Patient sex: F
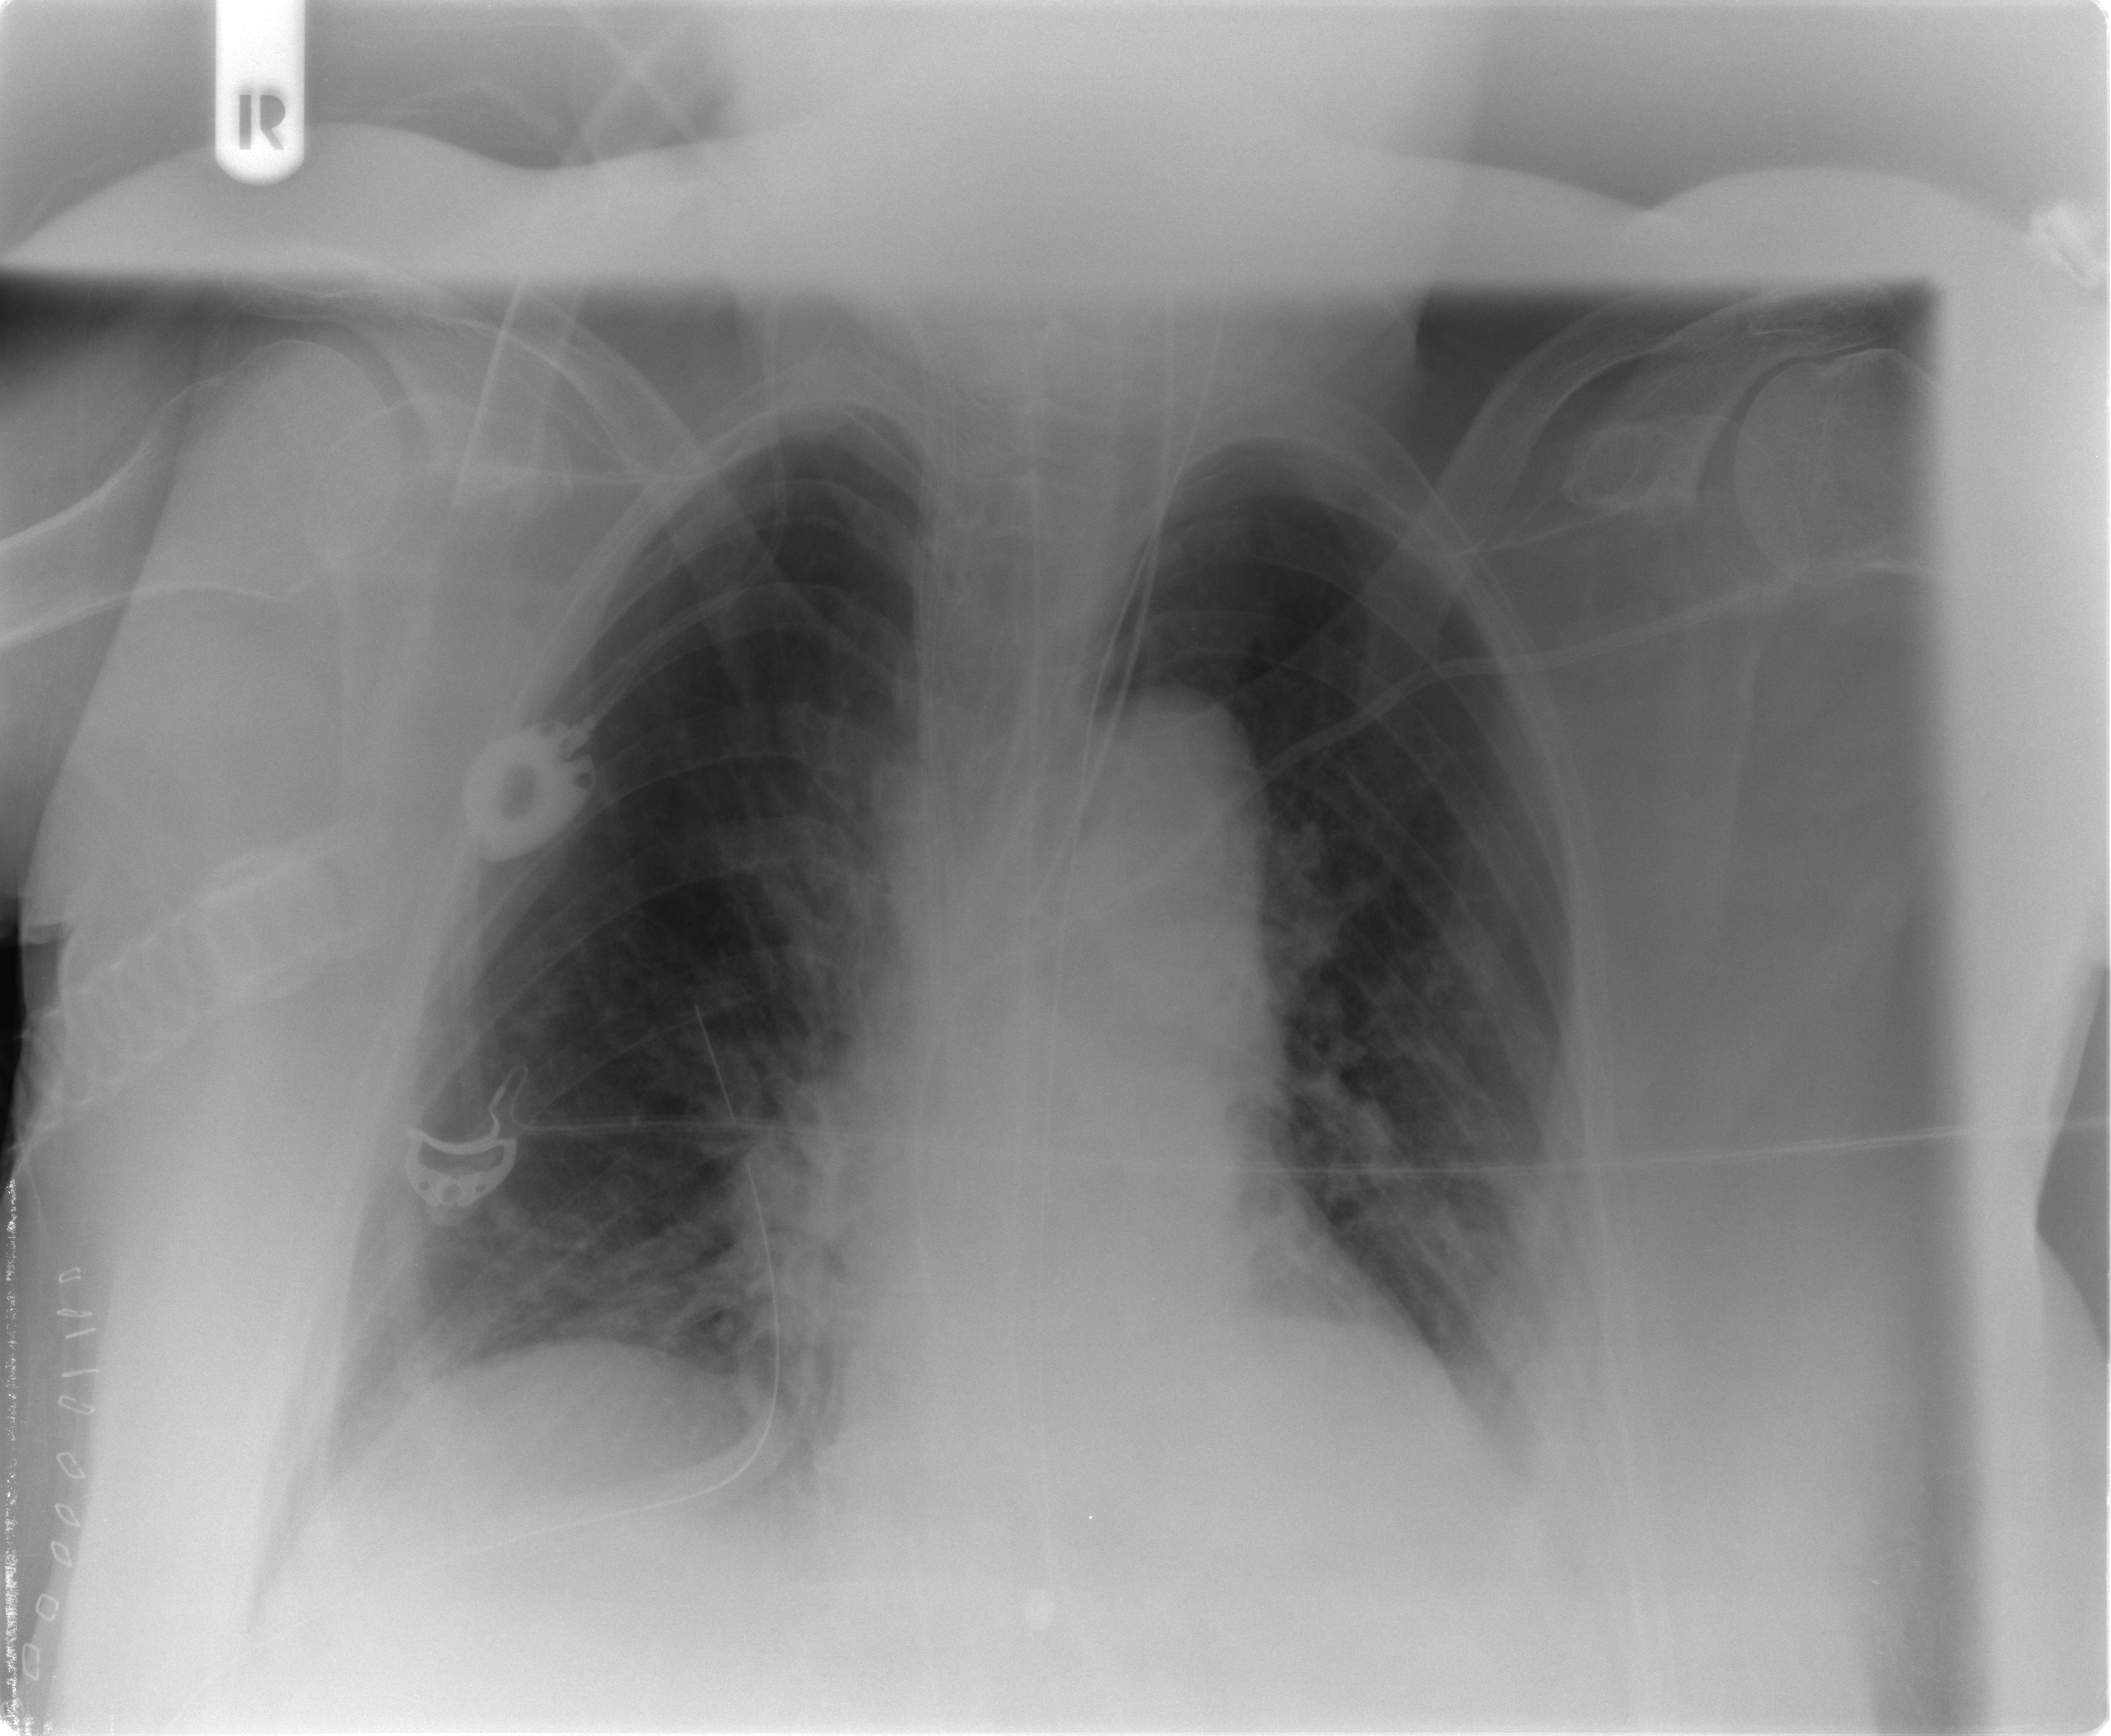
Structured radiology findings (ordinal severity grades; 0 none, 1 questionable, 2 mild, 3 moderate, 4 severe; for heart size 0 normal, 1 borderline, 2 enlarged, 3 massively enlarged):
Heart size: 0
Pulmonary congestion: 2
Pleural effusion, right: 0
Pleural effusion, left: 2
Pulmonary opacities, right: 0
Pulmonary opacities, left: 0
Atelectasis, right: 2
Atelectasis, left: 2